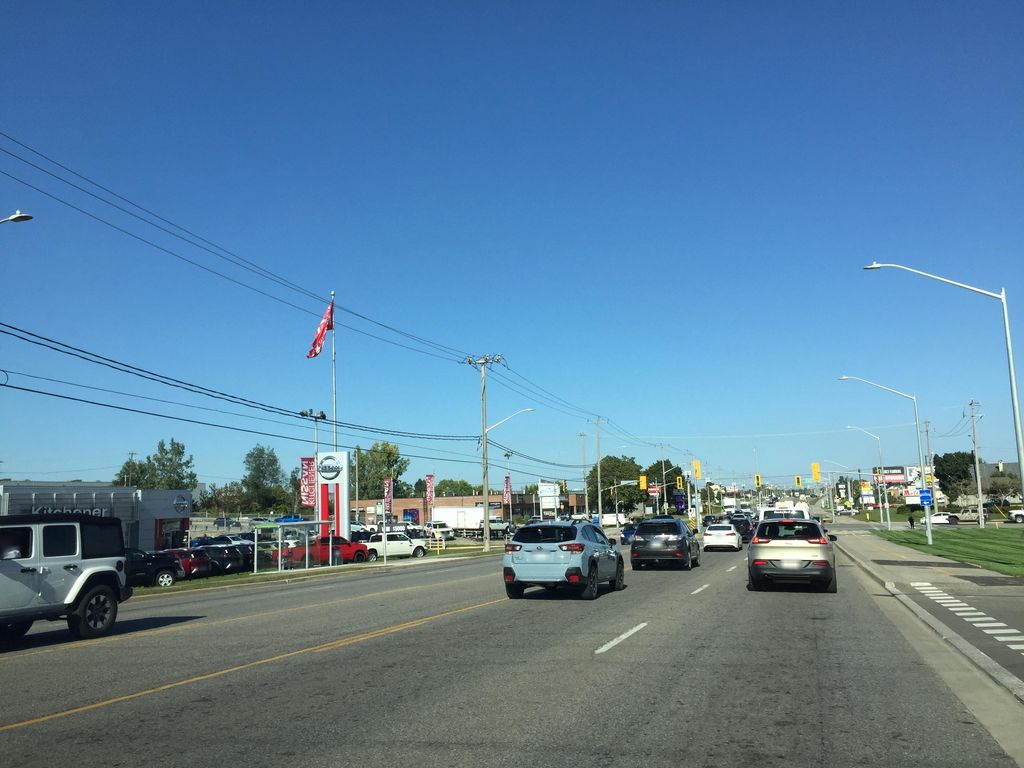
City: kitchener-waterloo